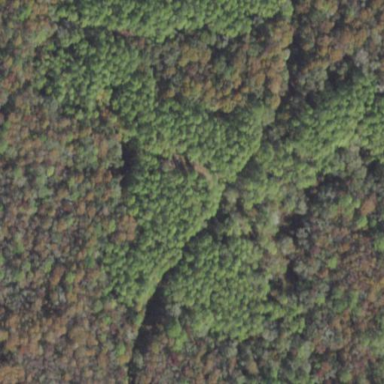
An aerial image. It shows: Forest area predominantly covered with needle-leaved trees.